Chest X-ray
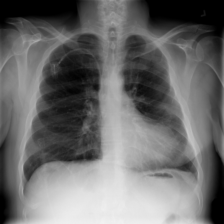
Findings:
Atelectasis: positive
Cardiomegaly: negative
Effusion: negative
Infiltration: negative
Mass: negative
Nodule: negative
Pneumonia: negative
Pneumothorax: negative
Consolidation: negative
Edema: negative
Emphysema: negative
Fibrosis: negative
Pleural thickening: negative
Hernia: negative